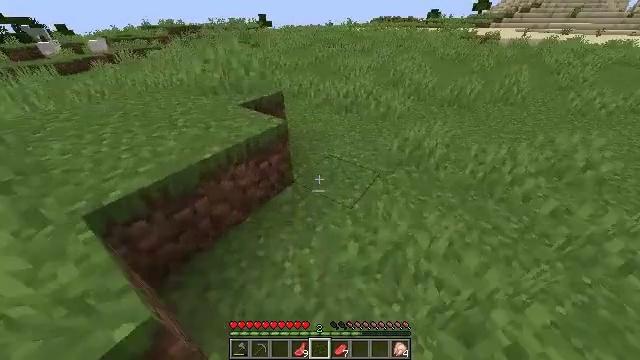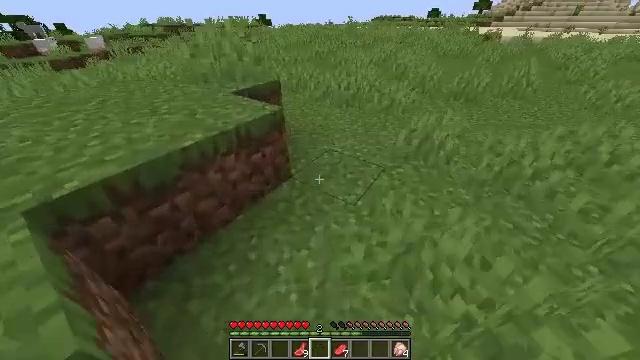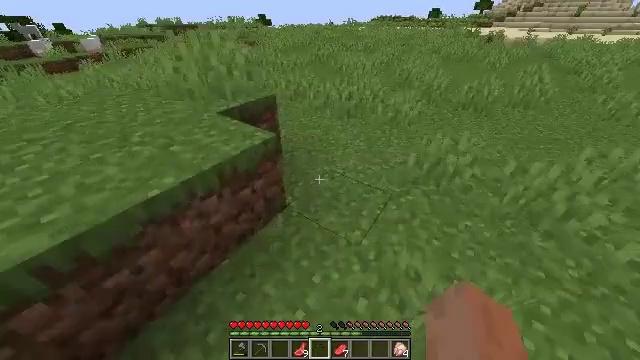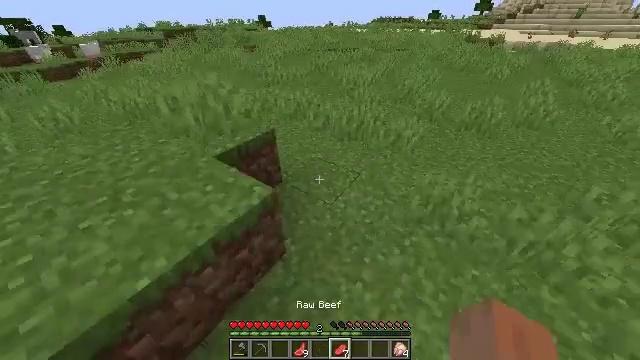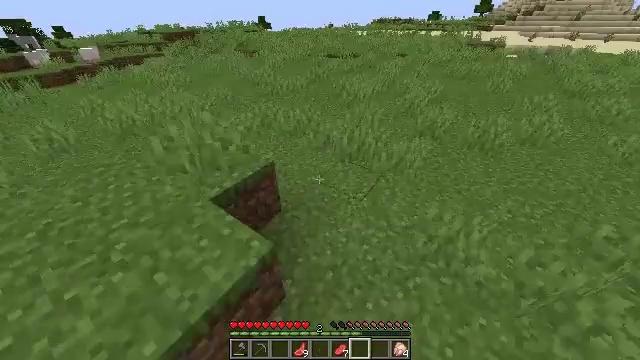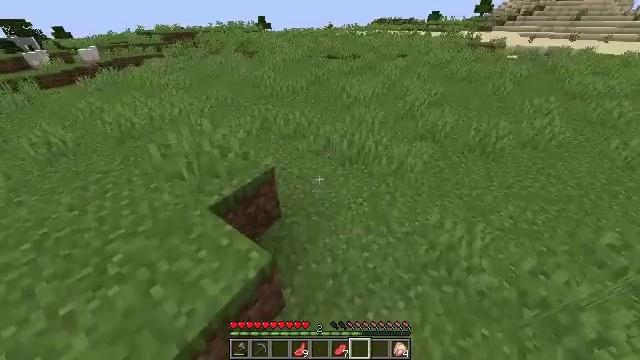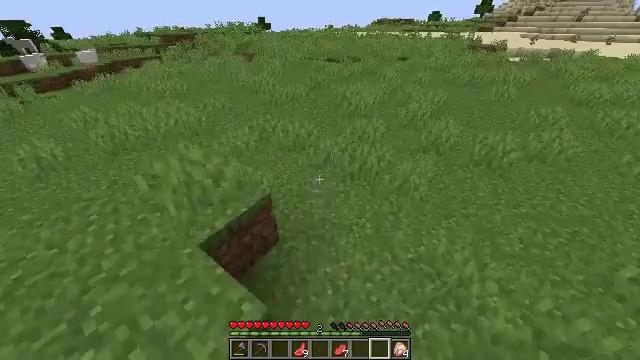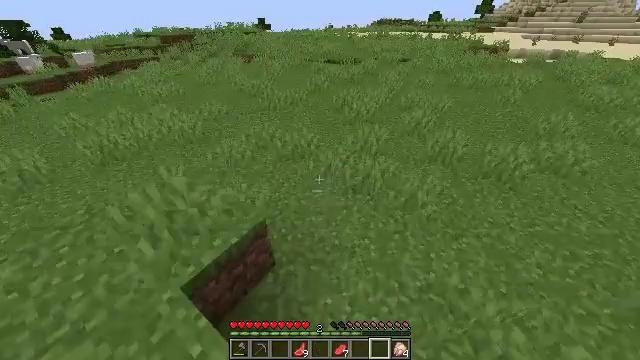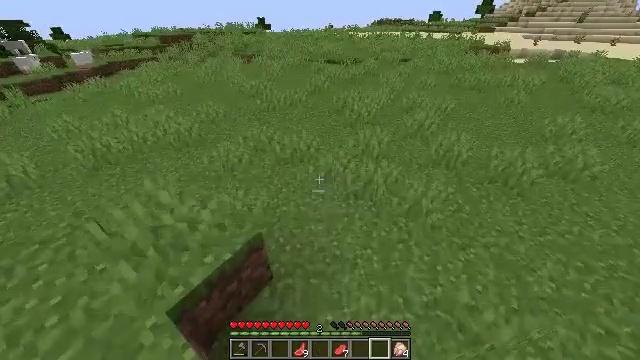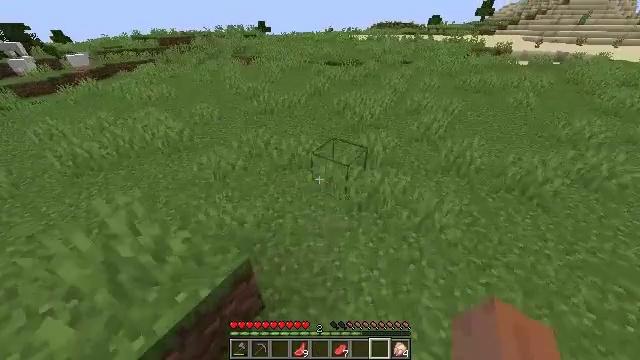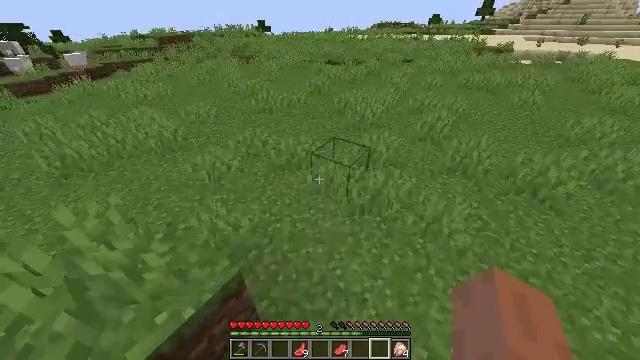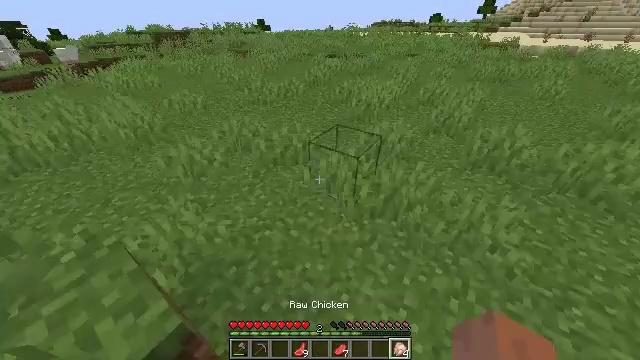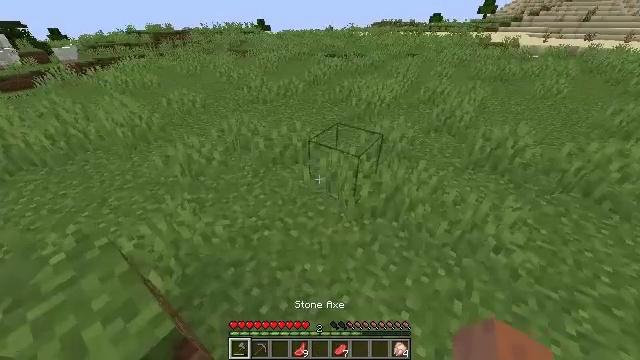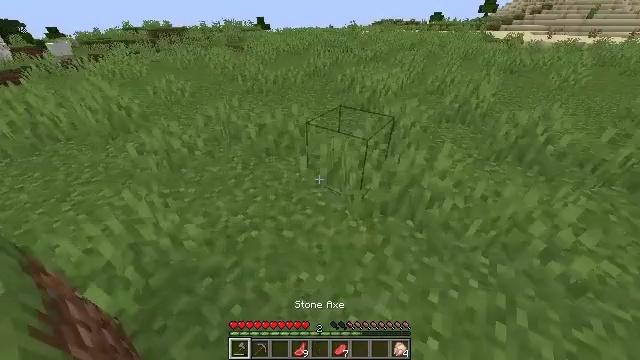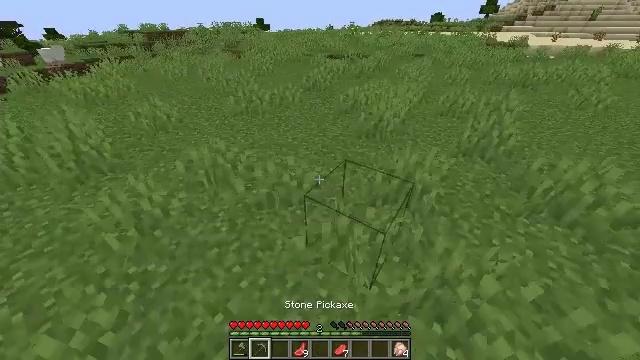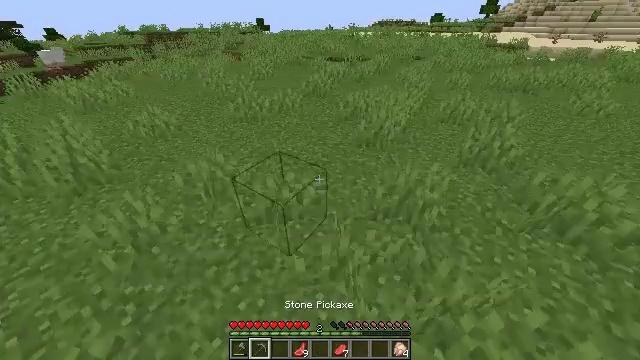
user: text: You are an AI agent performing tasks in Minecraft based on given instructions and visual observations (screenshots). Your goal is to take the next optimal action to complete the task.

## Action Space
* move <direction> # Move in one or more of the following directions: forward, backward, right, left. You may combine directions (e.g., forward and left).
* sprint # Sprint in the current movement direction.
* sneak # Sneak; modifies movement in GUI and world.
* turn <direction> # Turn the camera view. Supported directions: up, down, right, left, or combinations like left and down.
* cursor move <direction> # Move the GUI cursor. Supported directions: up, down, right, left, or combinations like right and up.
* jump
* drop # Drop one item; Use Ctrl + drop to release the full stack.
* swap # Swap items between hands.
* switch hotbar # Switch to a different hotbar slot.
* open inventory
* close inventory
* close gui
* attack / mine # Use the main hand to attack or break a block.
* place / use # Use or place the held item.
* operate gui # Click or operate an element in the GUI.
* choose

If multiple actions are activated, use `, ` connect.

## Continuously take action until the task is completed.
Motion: motion action
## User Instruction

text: Remove a chicken from the inventory.
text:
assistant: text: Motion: move forward, sprint, jump
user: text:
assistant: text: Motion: move forward, sprint, jump
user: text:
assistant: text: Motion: move forward, sprint, jump
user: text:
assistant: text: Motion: move forward, sprint, jump
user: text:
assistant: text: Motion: move forward, sprint
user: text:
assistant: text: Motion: move forward, sprint
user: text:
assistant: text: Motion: move forward, sprint
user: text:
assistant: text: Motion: move forward, sprint
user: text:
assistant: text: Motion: move forward, sprint
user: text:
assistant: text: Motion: move forward, sprint
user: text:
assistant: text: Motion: move forward, sprint
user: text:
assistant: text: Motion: move forward, sprint
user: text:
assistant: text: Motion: move forward, sprint, jump
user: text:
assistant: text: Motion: move forward, sprint, jump
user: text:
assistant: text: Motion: move forward, sprint, jump
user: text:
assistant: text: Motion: move forward, sprint, jump
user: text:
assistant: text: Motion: move forward, sprint, jump
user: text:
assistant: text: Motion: move forward, sprint, turn left, jump
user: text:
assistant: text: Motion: move forward, sprint, jump
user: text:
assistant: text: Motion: move forward, sprint, jump
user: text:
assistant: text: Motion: move forward, sprint, jump
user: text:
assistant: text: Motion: move forward, sprint, jump
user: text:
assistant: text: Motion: move forward, sprint, jump
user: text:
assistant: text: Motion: move forward, sprint, jump
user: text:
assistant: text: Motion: move forward, sprint, jump
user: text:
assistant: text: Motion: move forward, sprint, jump
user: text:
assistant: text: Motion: move forward, sprint, jump
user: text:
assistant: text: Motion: move forward, sprint, jump
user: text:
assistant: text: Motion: move forward, sprint, jump
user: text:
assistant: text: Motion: move forward, sprint, jump